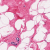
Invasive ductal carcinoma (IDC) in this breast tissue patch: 0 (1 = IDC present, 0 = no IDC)